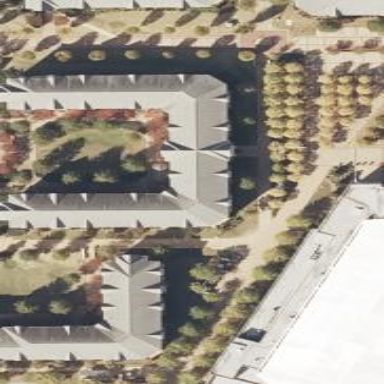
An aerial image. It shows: Dormitory building.